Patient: sex M, age 65
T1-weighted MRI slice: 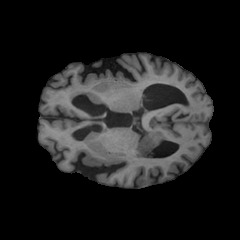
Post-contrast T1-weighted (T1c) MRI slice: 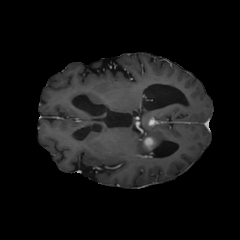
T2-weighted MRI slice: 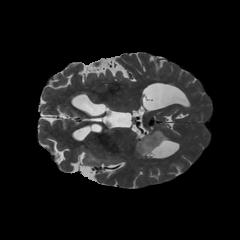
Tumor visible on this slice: yes
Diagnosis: Glioblastoma, IDH-wildtype
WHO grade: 4